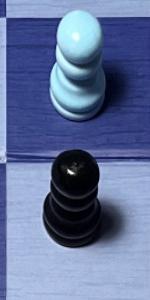
Label: Pawn_Black